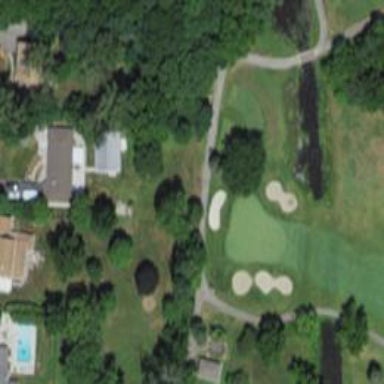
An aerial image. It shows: View of golf hole.